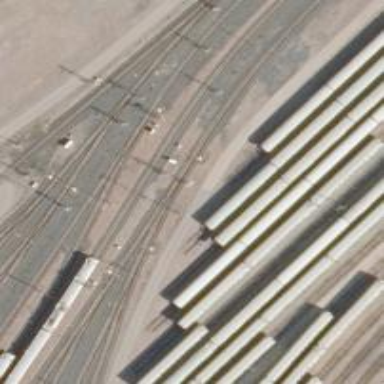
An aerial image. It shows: Rail yard with electrified contact lines for the railway.